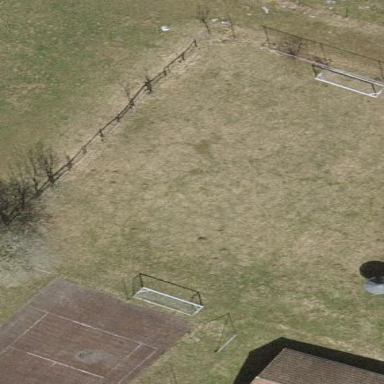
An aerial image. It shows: Soccer pitch for leisureland activities.